Interaction volume radius: 5 \u00c5
Interaction volume height: 30 \u00c5
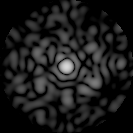
Disorder parameter: 0.8081